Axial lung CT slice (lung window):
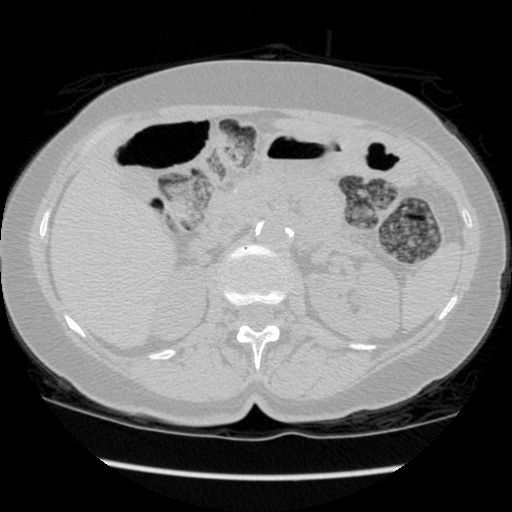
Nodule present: no